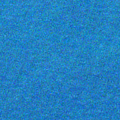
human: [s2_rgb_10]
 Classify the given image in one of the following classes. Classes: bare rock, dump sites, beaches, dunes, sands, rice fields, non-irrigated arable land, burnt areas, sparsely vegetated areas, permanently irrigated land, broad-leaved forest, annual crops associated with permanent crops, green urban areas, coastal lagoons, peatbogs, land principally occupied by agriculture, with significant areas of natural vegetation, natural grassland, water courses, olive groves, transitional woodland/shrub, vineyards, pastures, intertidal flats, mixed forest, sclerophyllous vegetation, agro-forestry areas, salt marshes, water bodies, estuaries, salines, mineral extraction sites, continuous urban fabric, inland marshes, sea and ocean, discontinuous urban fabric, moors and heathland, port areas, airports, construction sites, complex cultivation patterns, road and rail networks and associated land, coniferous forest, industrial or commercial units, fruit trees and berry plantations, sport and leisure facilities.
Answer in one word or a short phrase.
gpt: sea and ocean